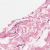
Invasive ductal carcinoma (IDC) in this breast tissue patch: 0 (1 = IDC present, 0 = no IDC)